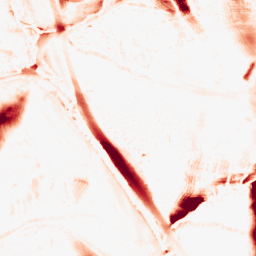
Category: morphological
Decomposition family: morphological_ellipse
Decomposition parameters: operation: opening
width: 20
height: 50
Upsampling method: bilinear
Upsampling parameters: scale: 2
Upsampling scale: 2